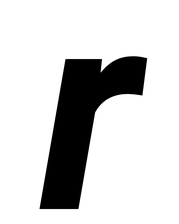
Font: Roboto-Italic_Bold_Italic